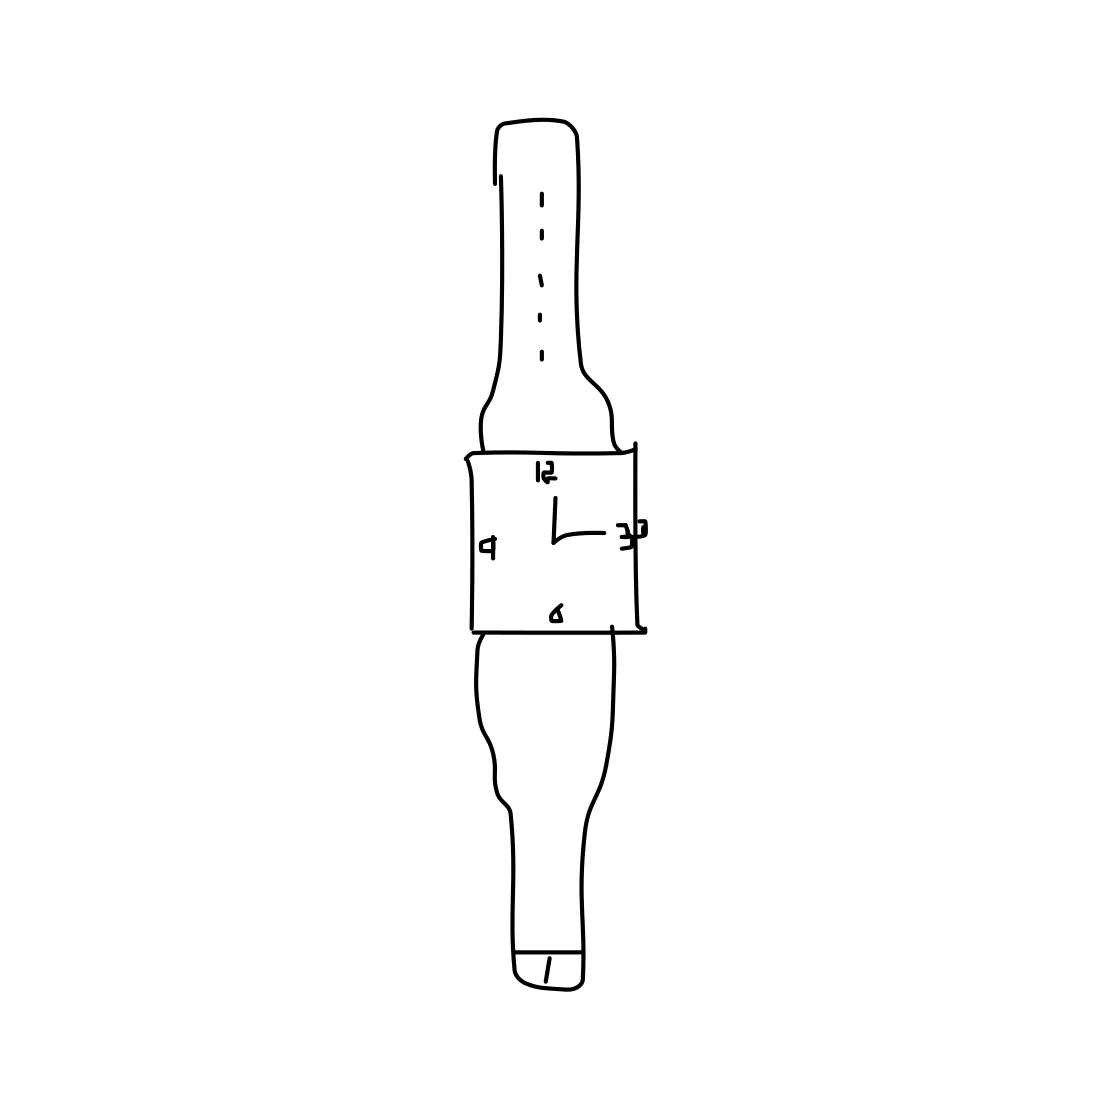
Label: wrist-watch